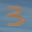
Label: 3